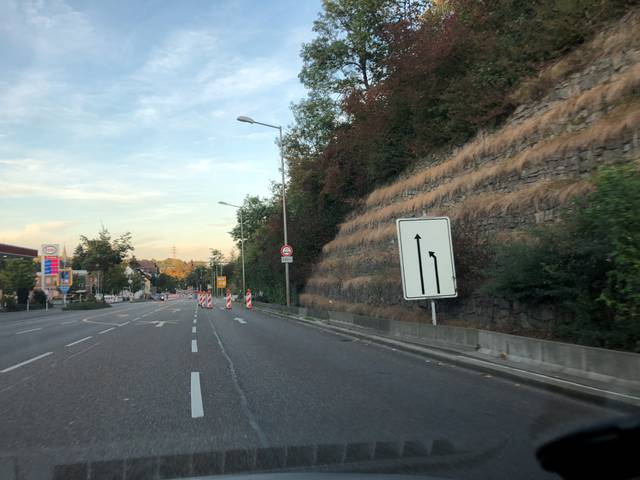
Region: Germany
Coordinates: 48.907, 9.216